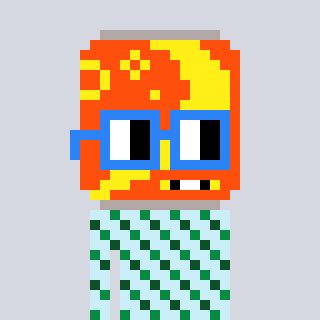
a pixel art character with square blue glasses, a pop-shaped head and a cold-colored body on a cool background